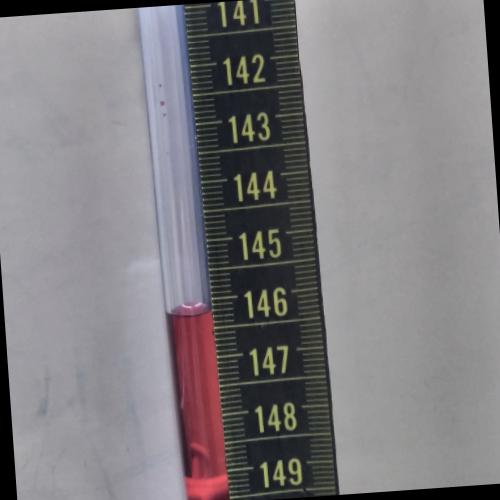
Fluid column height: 146.2 cm